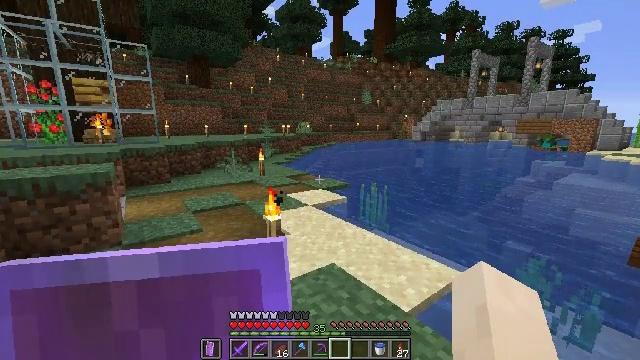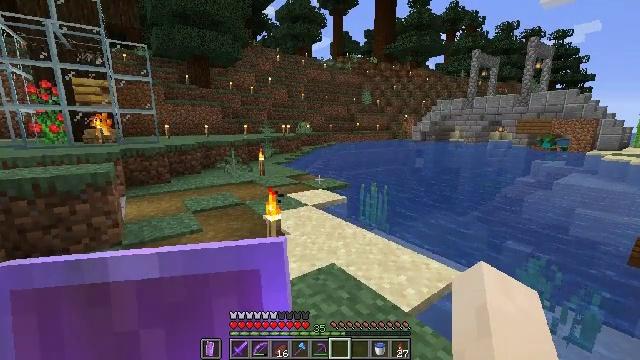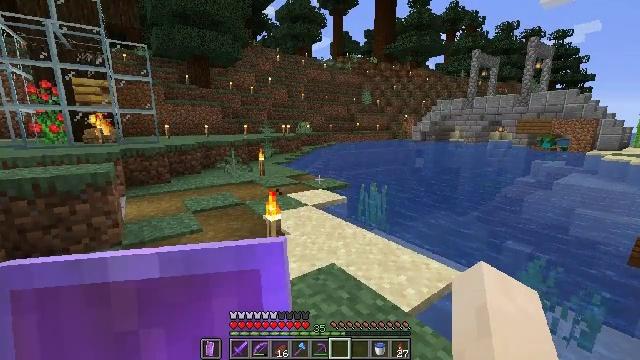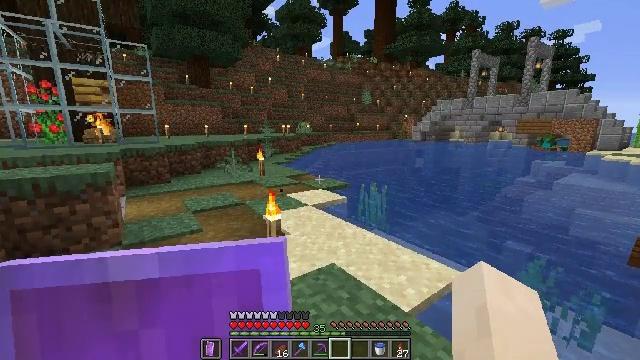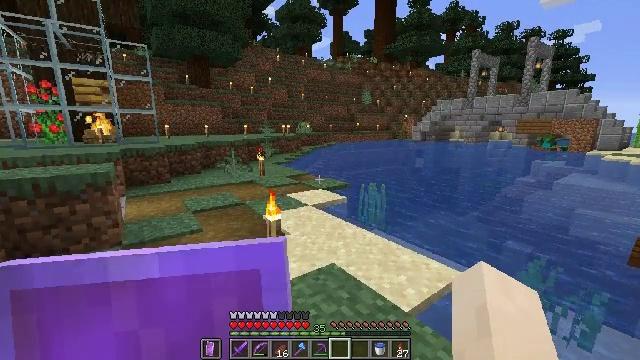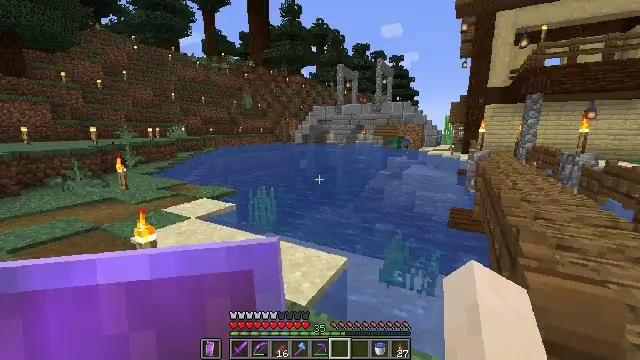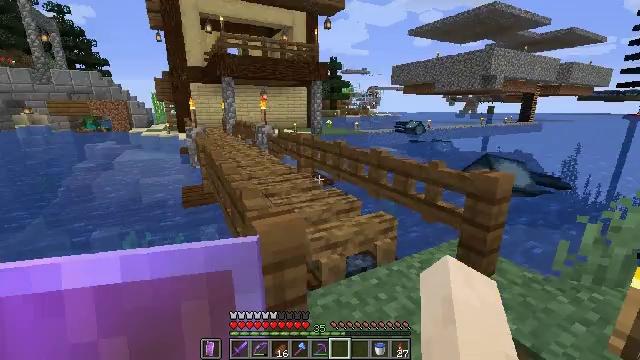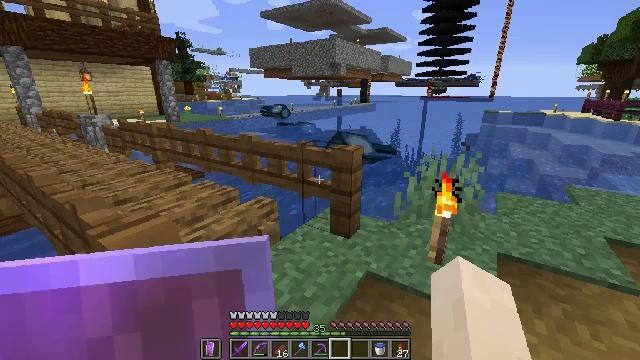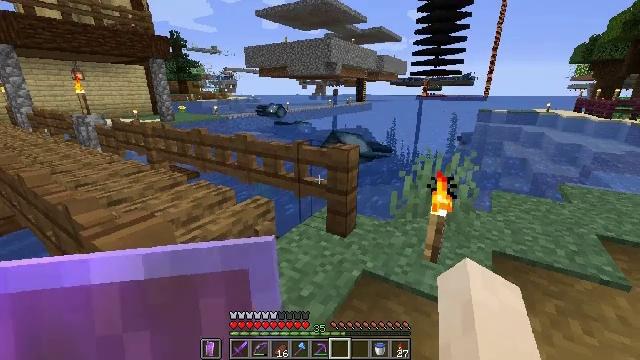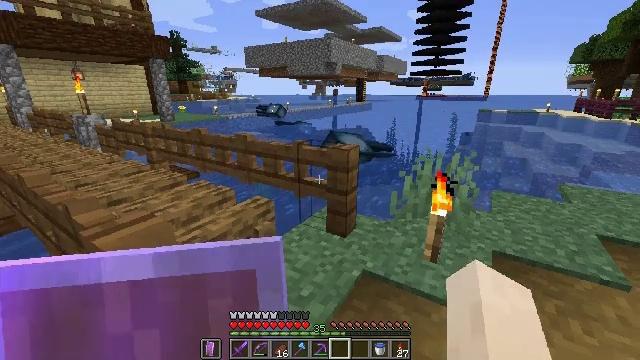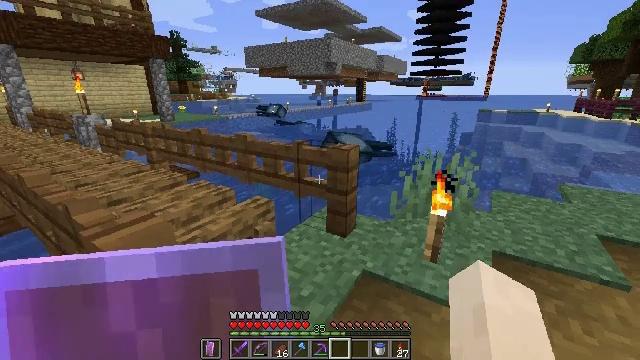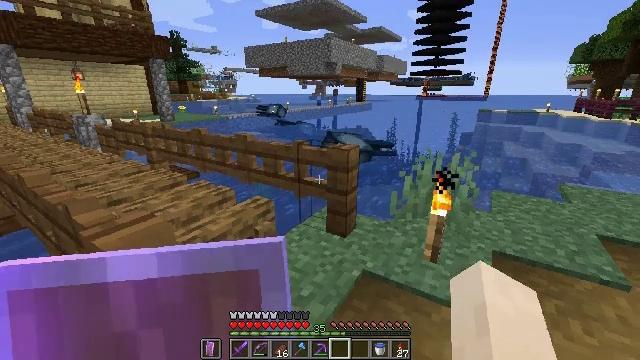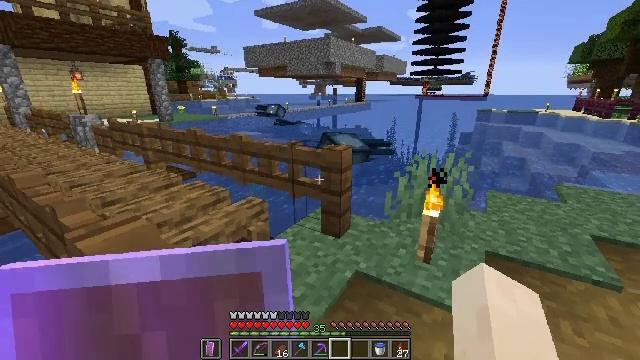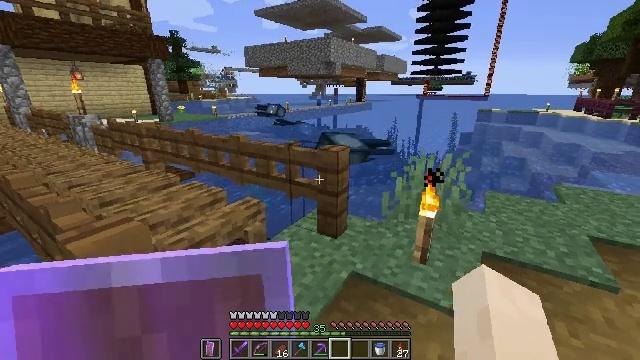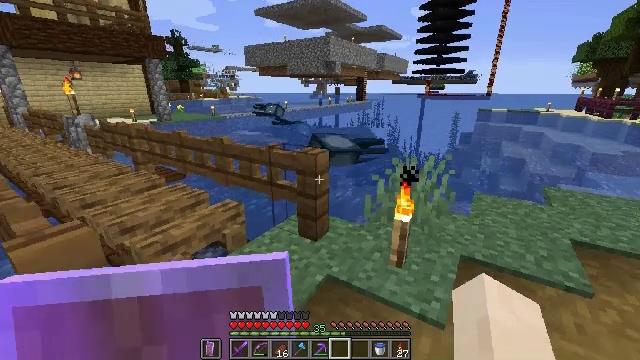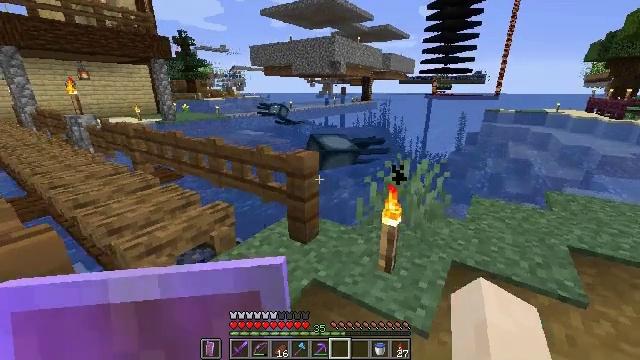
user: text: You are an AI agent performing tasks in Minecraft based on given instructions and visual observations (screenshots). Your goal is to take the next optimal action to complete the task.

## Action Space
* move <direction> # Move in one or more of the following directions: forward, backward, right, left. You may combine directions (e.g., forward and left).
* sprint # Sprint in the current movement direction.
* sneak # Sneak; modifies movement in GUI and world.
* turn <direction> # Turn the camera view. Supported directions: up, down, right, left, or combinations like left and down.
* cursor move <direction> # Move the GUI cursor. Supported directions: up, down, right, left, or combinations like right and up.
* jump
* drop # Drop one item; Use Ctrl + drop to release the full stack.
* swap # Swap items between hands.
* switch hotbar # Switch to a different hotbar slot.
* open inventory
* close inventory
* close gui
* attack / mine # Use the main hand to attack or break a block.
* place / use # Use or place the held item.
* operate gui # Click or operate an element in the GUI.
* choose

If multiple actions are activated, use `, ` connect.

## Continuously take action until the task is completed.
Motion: motion action
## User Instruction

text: Open the crafting table to craft a lead with string and slimeball.
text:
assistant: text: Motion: no_op
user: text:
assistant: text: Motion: no_op
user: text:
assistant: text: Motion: no_op
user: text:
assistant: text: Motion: no_op
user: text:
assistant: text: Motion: turn right
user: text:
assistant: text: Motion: turn right and down
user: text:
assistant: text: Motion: turn right and down
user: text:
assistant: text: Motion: no_op
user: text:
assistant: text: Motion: no_op
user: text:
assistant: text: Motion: no_op
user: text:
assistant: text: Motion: no_op
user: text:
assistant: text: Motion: move right
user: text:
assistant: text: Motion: move right
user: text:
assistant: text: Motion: move right
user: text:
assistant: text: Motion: move forward and move right, turn left
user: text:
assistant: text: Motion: move forward and move right, turn left and up
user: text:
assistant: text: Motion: move forward, turn left and up
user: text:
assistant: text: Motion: move forward, turn left and up
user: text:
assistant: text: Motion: move forward, turn left
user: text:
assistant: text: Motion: move forward, turn left
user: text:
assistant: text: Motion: move forward, turn left
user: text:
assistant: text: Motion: move forward, turn left
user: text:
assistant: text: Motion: move forward, turn left
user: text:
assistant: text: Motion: move forward, turn left
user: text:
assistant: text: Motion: move forward
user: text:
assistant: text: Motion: move forward
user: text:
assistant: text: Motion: move forward, sprint
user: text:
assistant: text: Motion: move forward, sprint
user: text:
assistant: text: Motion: move forward, sprint
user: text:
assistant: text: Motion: move forward, sprint